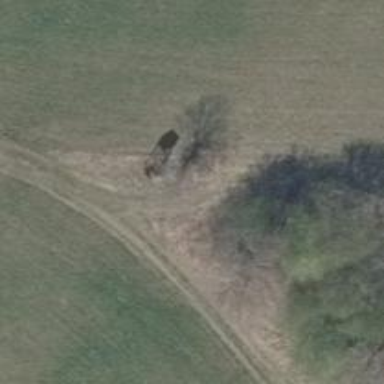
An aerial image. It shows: Hunting stand.